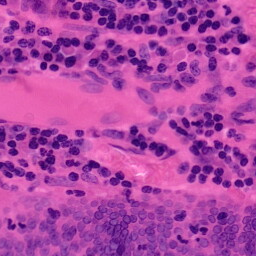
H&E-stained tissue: Colon